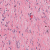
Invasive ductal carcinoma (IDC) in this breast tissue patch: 0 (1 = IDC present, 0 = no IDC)